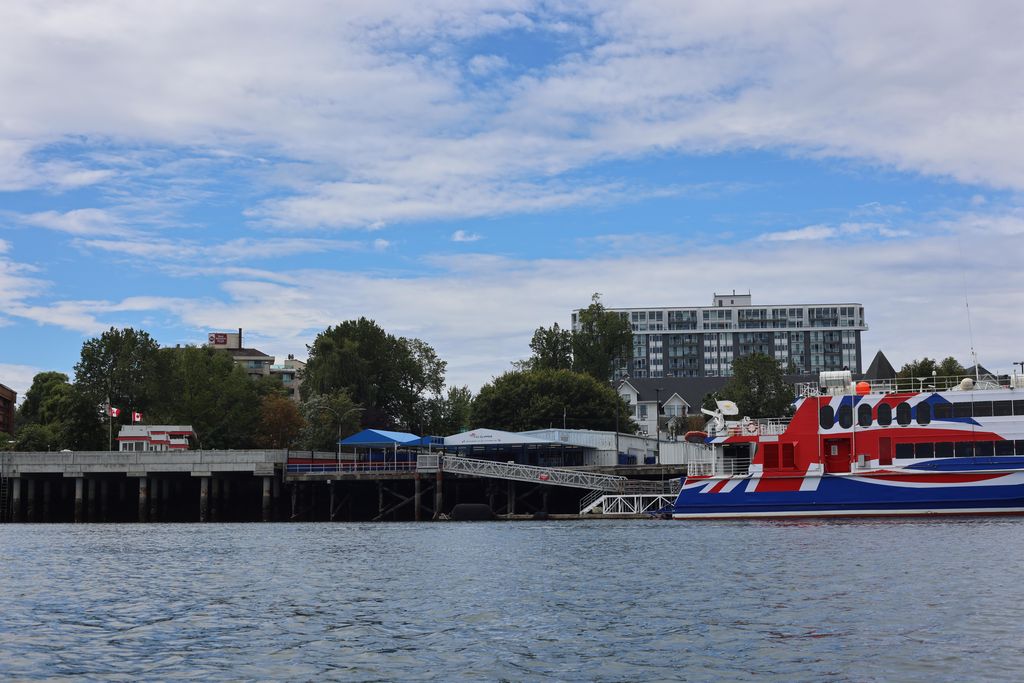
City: victoria